Question: I am looking to get a few values from a previously submitted row from a google form response and then send these values, along with the title of the form, along to an end user.
however, I think I may be going about it the wrong way, I can pull up the spreadsheet and sheet and use this to edit a field, but i can not see how to pull the values back out from here, it just comes back as "range". what is the right syntax to get a values from a range?
is there any way to pull the title of the linked form? or the spreadsheet if that is not possible, as that is just "formName" +(responses).

here is the code i have so far, it is probably just missing something simple here (the e value that it accepts is a formatted URL):
'''
function doGet(e){
var params = JSON.stringify(e);
var message = "thank you, your Decision has been sent.";
var id = '10kf5QDeBc-vr6XJnkFxQh-ch_poQhqBQWQbgJ';
var ss = SpreadsheetApp.openById(id);
// var ss = SpreadsheetApp.getActiveSpreadsheet();
// var sheet = ss.getActiveSheet();
var sheet = ss.getSheets()[0];
var column = 20;
var datecolumn = 5;
var row = e.parameter.row;
//var title = sheet.getTitle();
var sheetname = ss.getSheetName();
var sheetnamesheet = sheet.getName();
var eventDaterange = sheet.getRange(row, datecolumn);
var eventDate = eventDaterange.getvalues();
var approval_cell = sheet.getRange(row, column);
//set default to declined
approval_cell.setValue("declined");
var approvedMessage = "<HTML><body>"+
"<h2>your request has been Approved </h2><br />"
+"<P>" + title +" " + sheet
+"<p>" + " for this date: "+ eventDate;
var deniedMessage = "<HTML><body>"+
"<h2>your request has been denied </h2><br />"
+"<P>" + ss +" " + sheet
+"<p>" + " for this date: "+ eventDate;
var aprovalResponce = (e.parameter.approval == 'true') ? approvedMessage : deniedMessage;
//var msg = "Your manager said this: " + aprovalResponce;
var msg = aprovalResponce
var replyEmail = e.parameter.reply;
if (e.parameter.approval == 'true') {
approval_cell.setValue("APPROVED");
} else {
approval_cell.setValue("DECLINED");
}
//send the actual email out
//MailApp.sendEmail(replyEmail, "Approval Request", msg);
MailApp.sendEmail(replyEmail, "Approval Request", {htmlBody: msg});
return HtmlService.createHtmlOutput(message);
}
'''
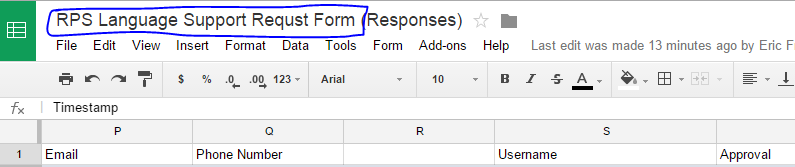
Answer: To get values from a range, you use 'var values = range.getValues();' This will return a result in an 2D array of values, which is like a grid representing the range, i.e. values[row][column]. So, if our range is, say, "A1:C3", and we want the values in A1 and C3, we could do this:
'''
var range = sheet.getRange("A1:C3");
var values = range.getValues();
var valueOne = values[0][0];
var valueTwo = values[2][2];
var msg = '"Form name" + valueOne + ValueTwo'
'''
I don't know how to get the form name though, perhaps something as simple as e.source.title? If not, if you are using multiple forms, you may have to do this by getting the form Id from the form being submitted, and then using a switch statement to match that ID to a list of form names within your script.